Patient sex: F
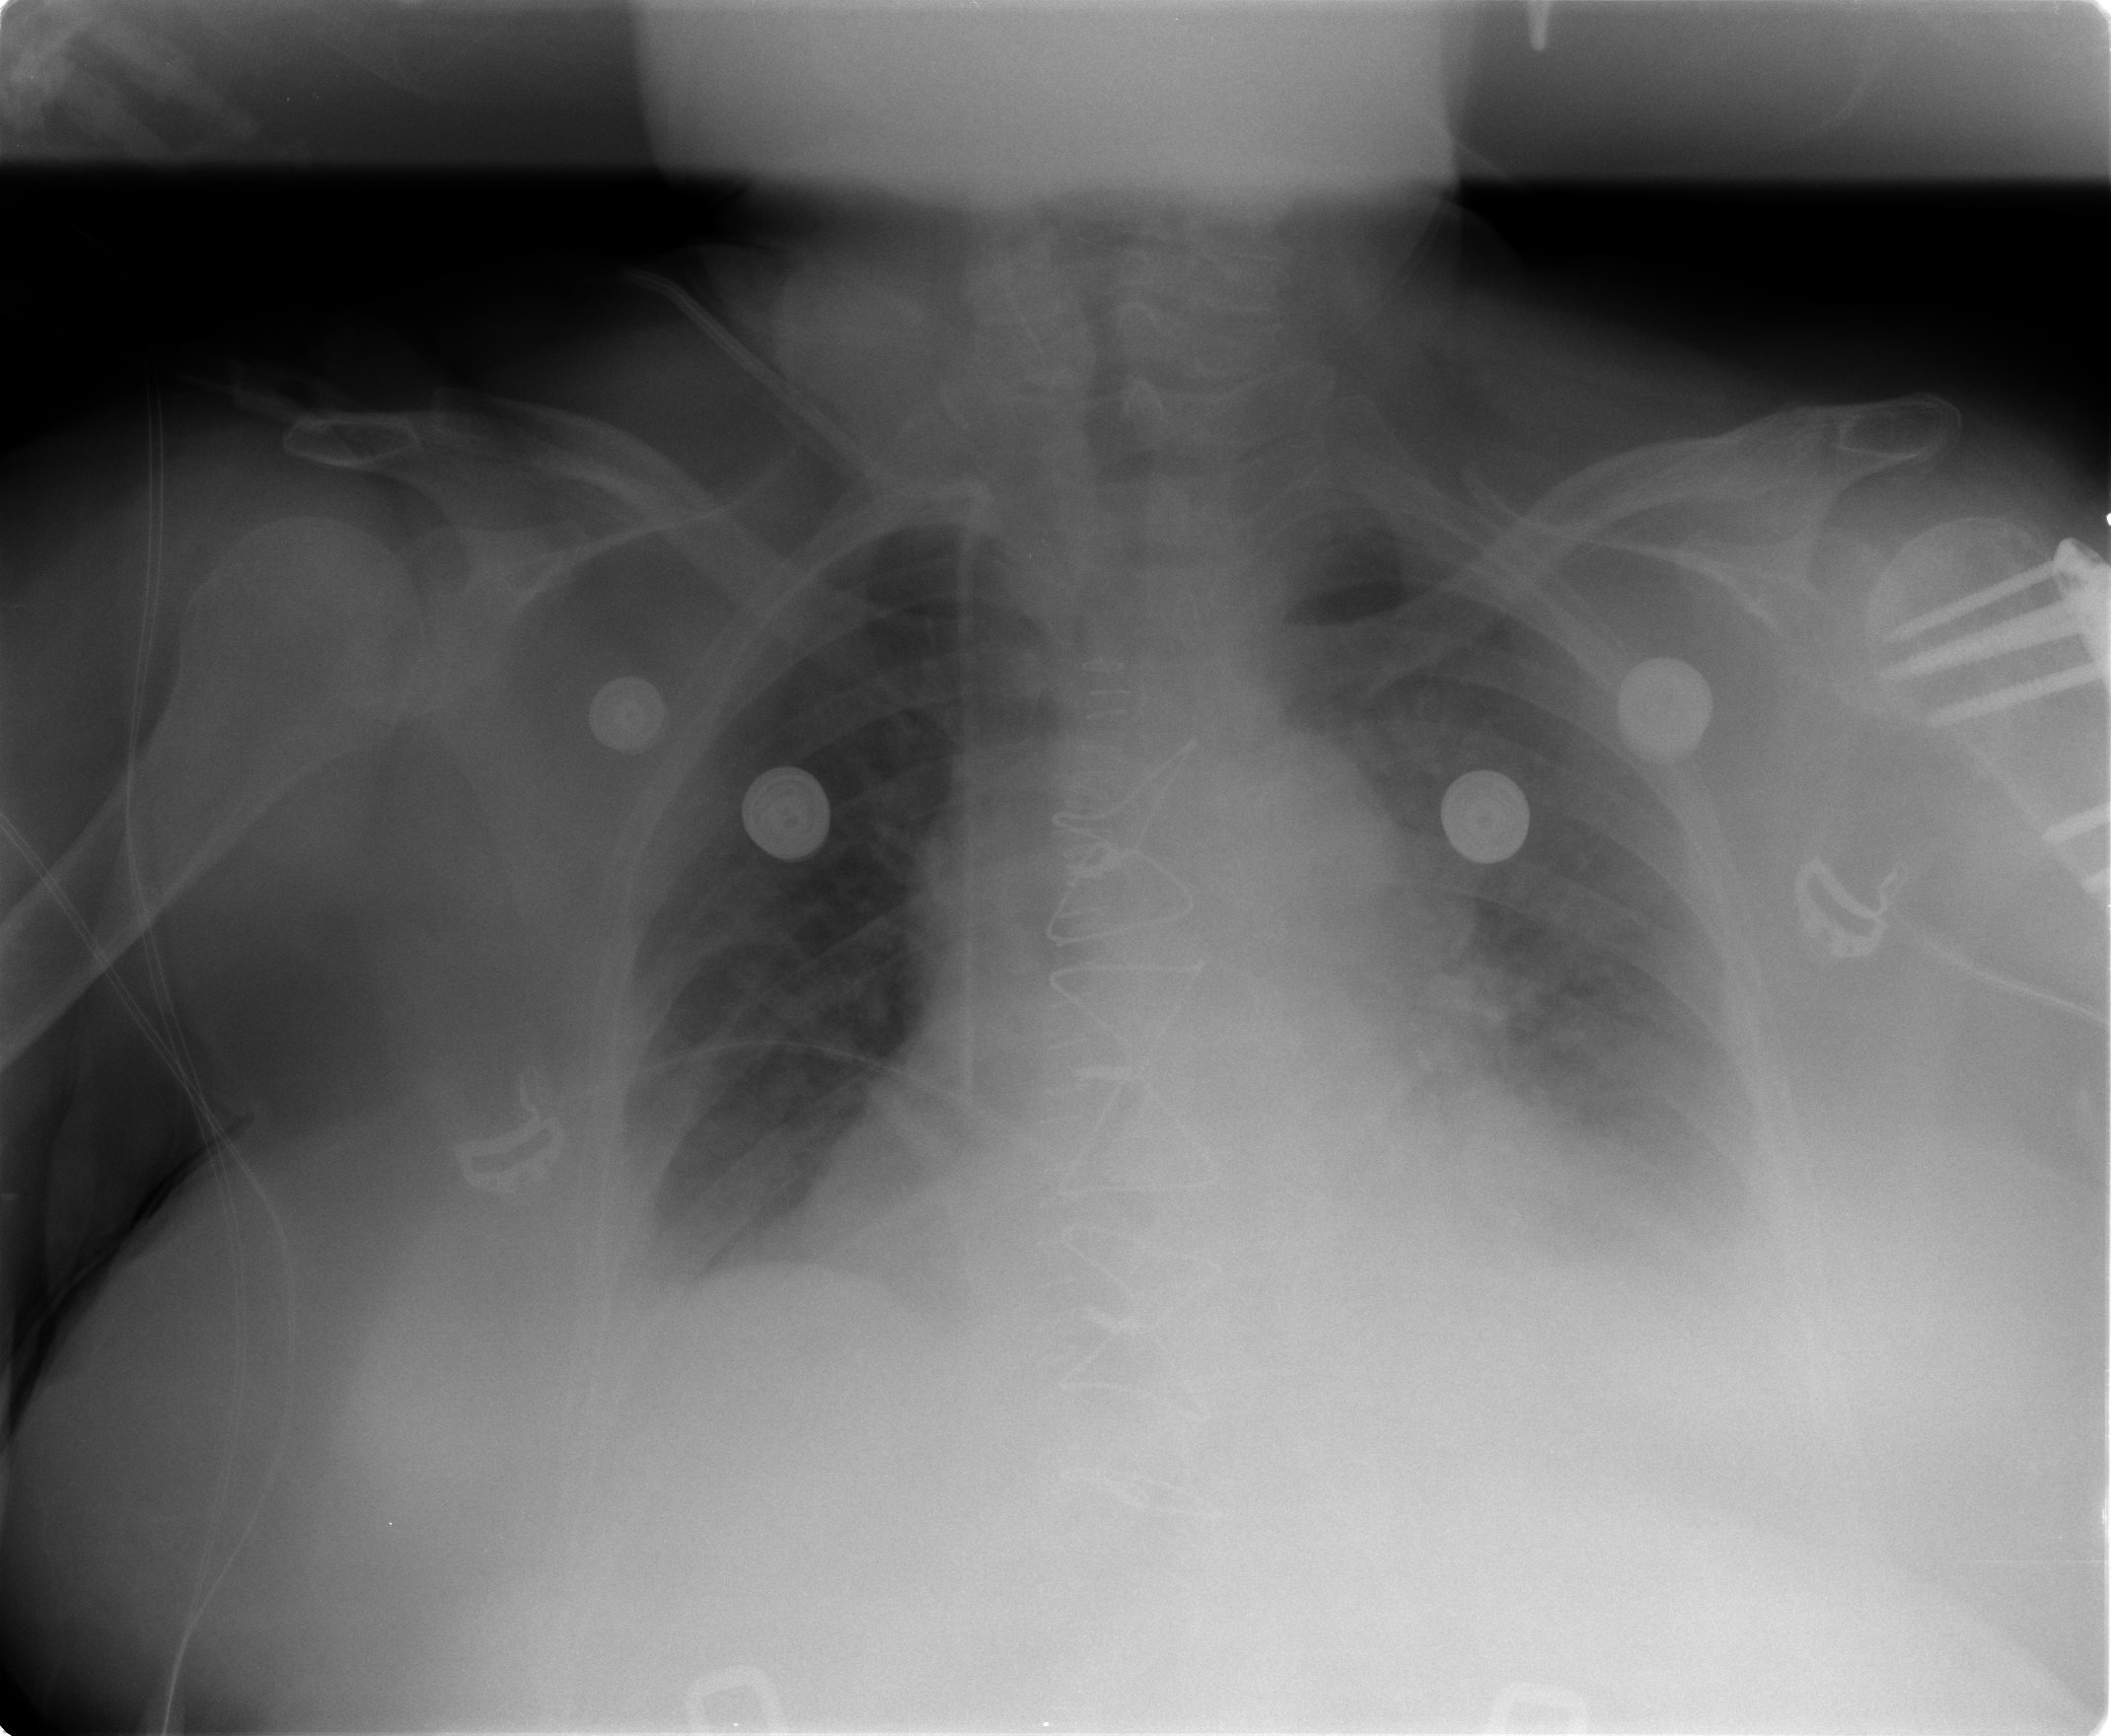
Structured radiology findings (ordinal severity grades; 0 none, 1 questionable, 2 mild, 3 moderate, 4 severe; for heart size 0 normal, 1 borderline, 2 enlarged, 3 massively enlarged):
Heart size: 2
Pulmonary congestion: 0
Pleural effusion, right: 2
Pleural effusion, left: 2
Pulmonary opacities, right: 1
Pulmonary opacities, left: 1
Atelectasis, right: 2
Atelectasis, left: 2